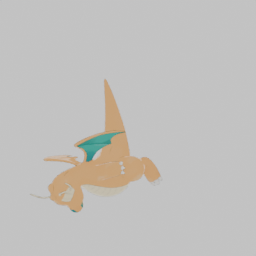
Label: animals